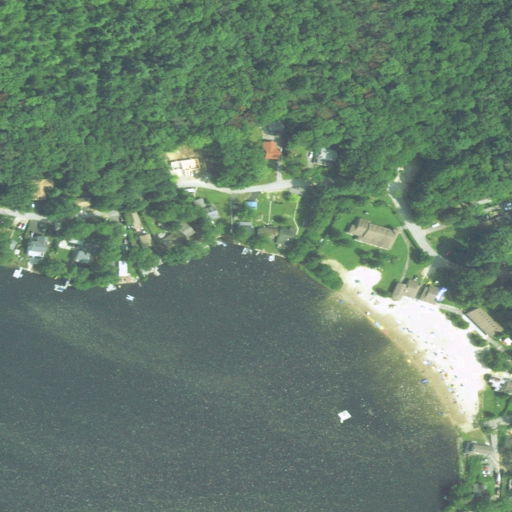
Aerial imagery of beach in Rhode Island named Spring Lake Beach containing open water, deciduous forest, woody wetlands, low intensity development, medium intensity development, grassland, open development, high intensity development, mixed forest, and herbaceous wetlands